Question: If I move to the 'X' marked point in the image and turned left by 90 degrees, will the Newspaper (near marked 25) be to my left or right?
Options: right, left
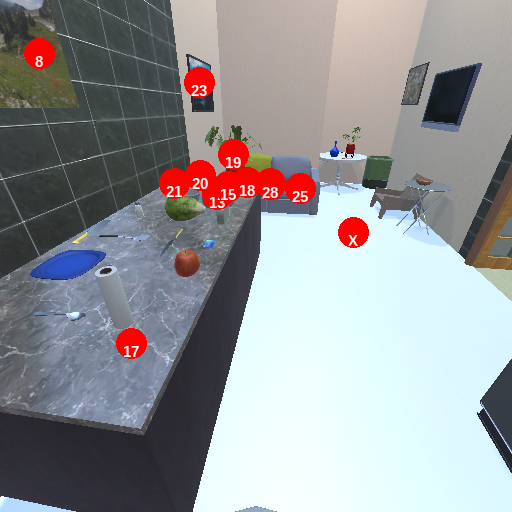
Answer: right